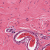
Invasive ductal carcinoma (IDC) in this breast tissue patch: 0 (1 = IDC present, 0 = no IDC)